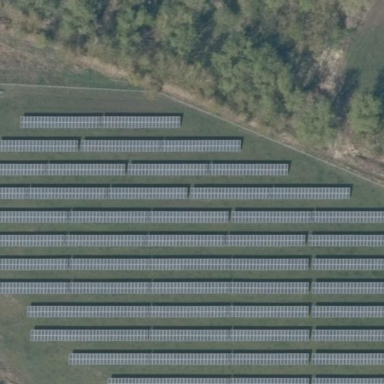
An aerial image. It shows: Solar power generator using photovoltaic method with solar photovoltaic panel types.